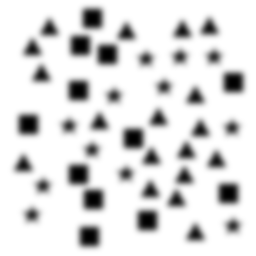
Squares: 12
Triangles: 18
Stars: 12
Total shapes: 42